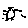
Label: sun